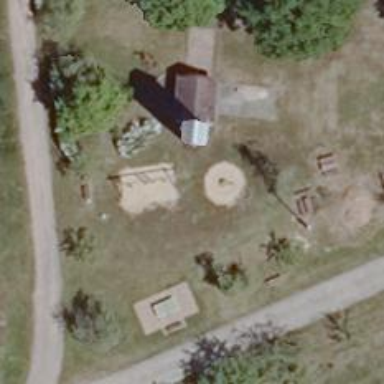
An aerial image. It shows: Playground area for leisure land.